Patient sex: M
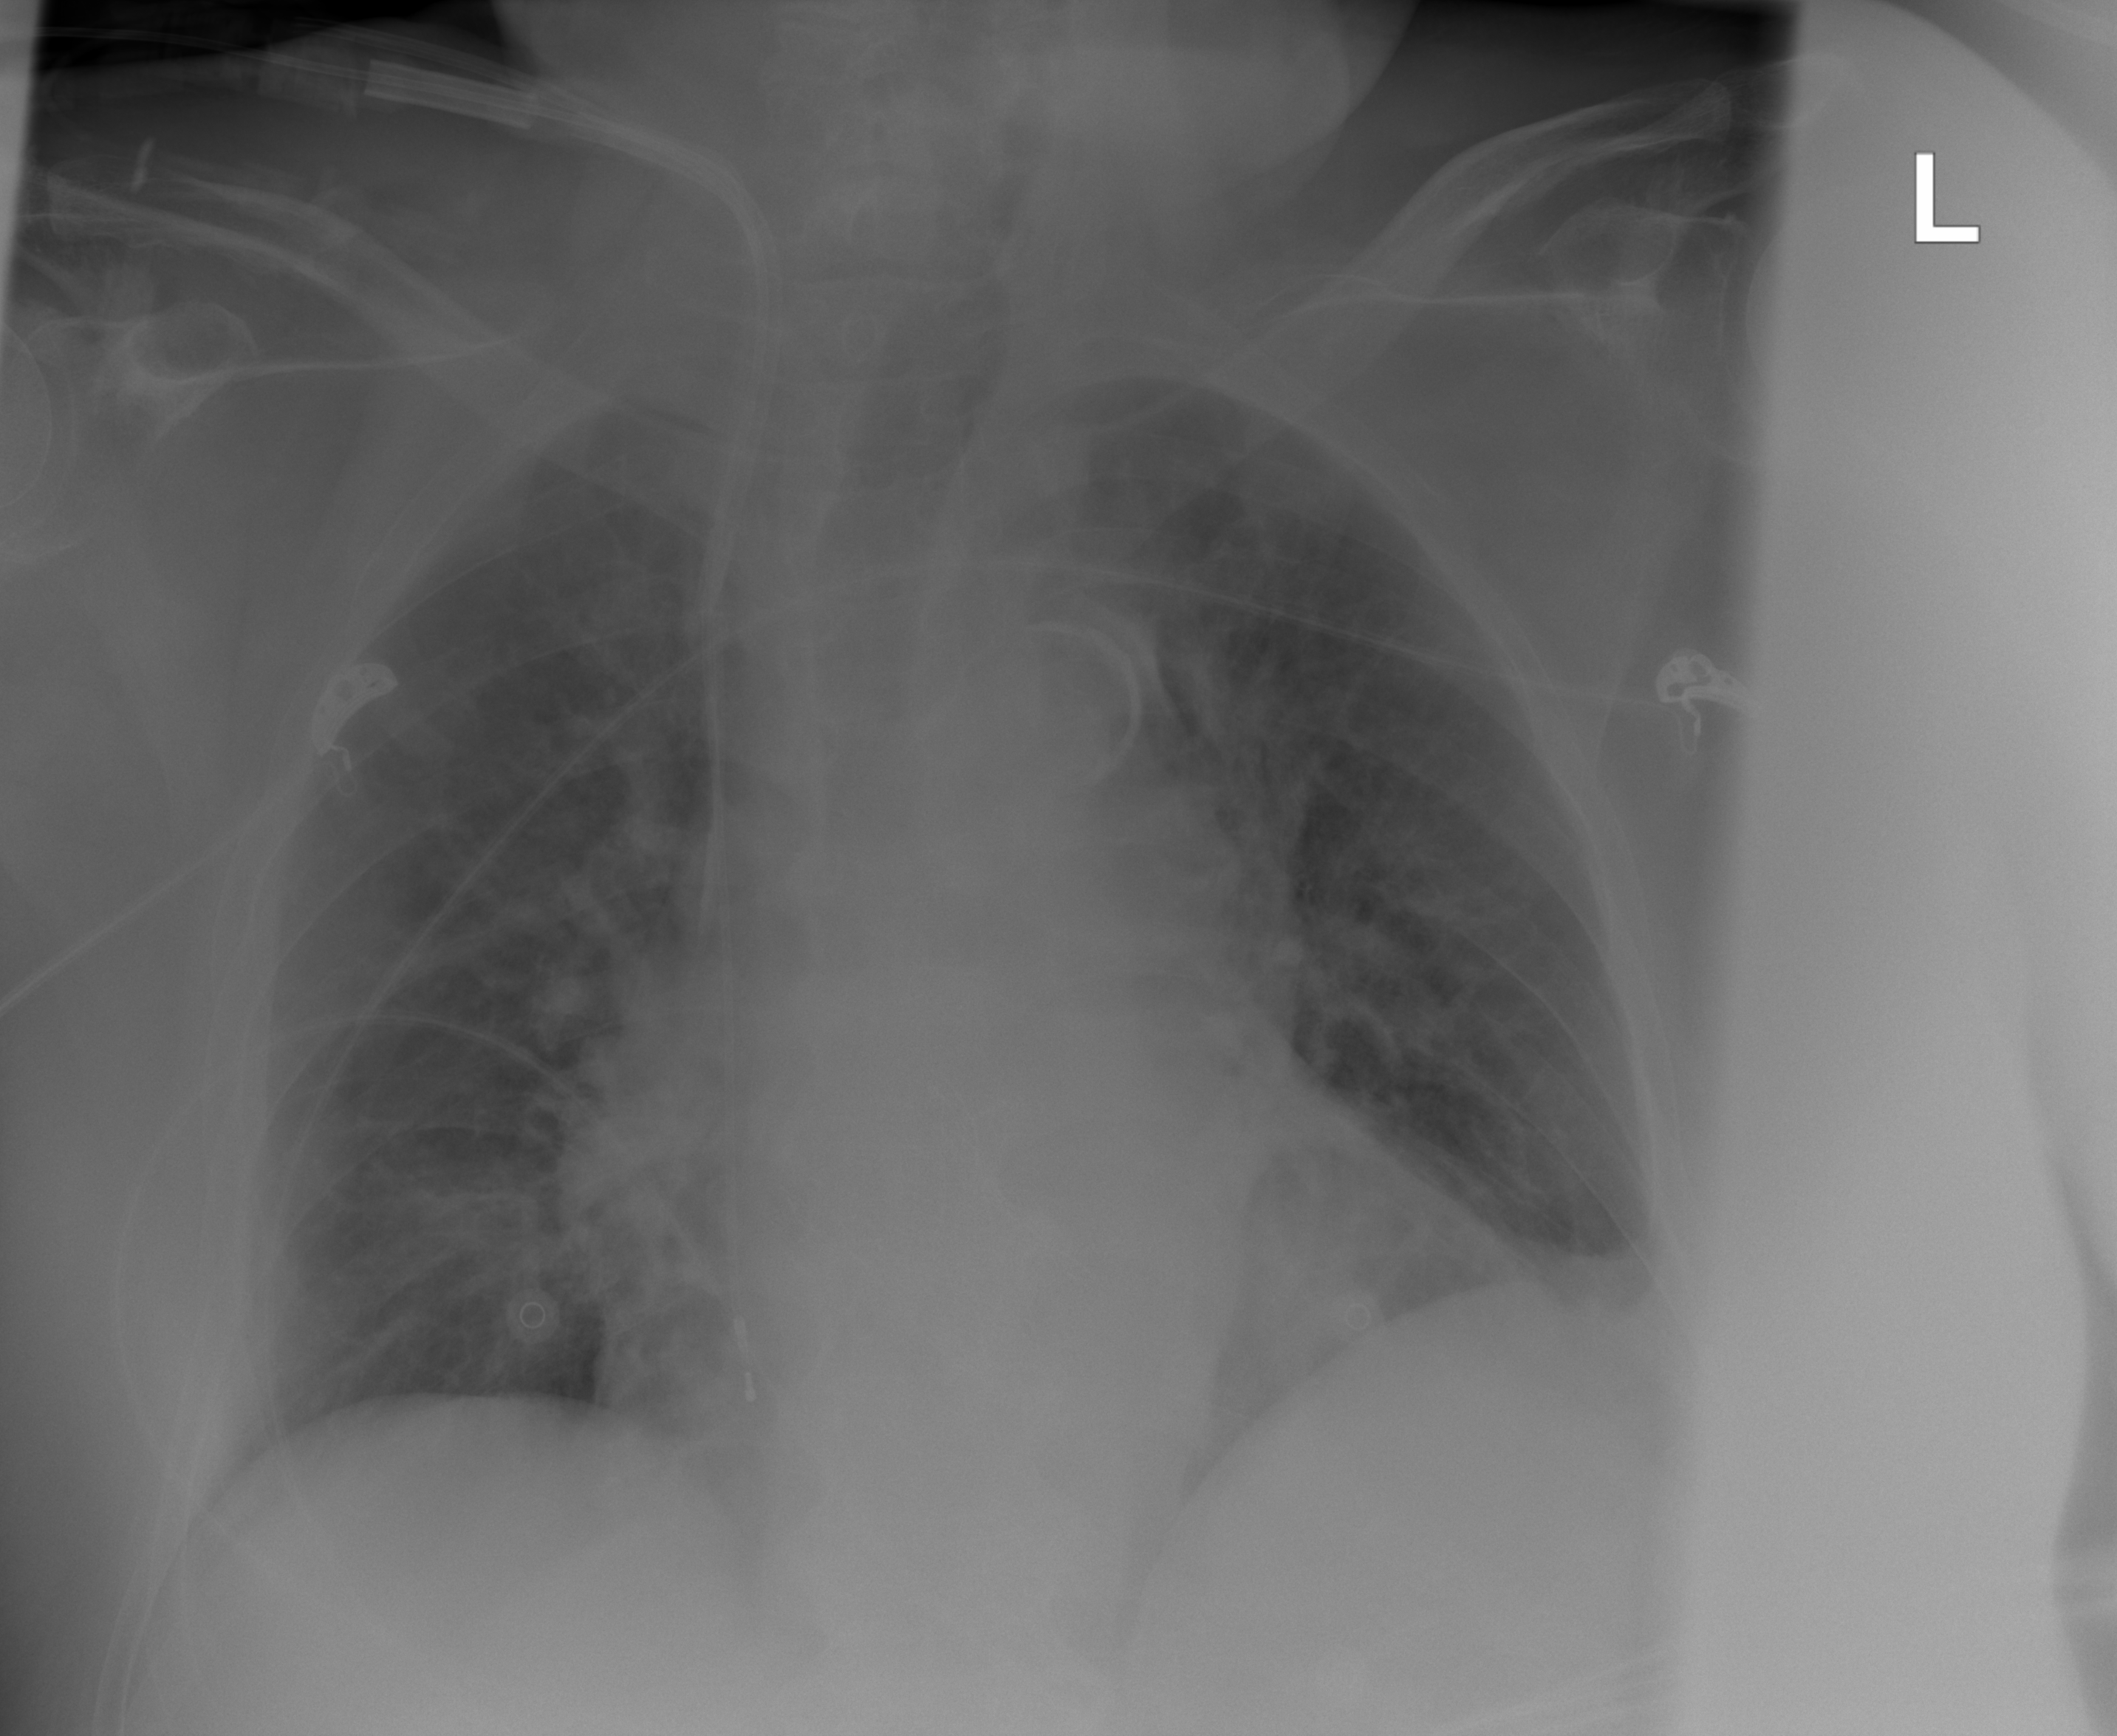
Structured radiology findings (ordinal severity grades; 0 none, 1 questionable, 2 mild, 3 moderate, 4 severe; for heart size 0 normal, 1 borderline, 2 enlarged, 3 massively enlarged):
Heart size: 2
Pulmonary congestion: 1
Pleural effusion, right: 0
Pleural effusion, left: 2
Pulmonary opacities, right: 0
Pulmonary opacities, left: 0
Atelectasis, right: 2
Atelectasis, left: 2